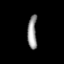
Tissue: lung
Cell type: Epithelial cells
Senescence score: 0.2389
Nuclear area (px): 303
Mean DAPI intensity: 151.502